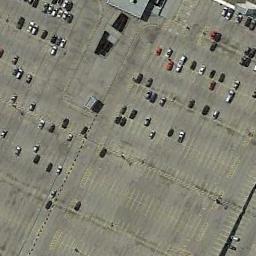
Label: parking_lot